Interaction volume radius: 10 \u00c5
Interaction volume height: 10 \u00c5
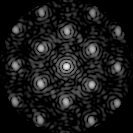
Disorder parameter: 0.2691